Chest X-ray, AP view. Patient: 25 years old, sex M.
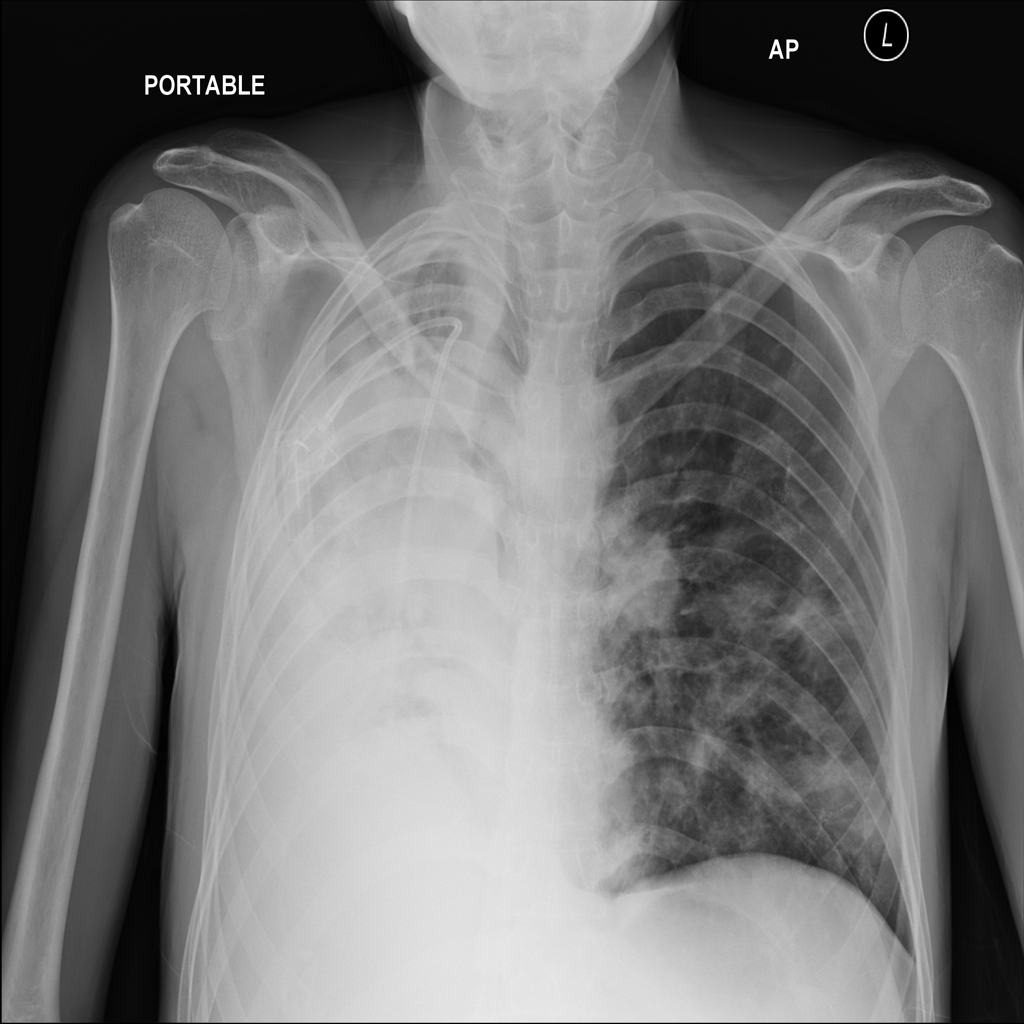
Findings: Infiltration